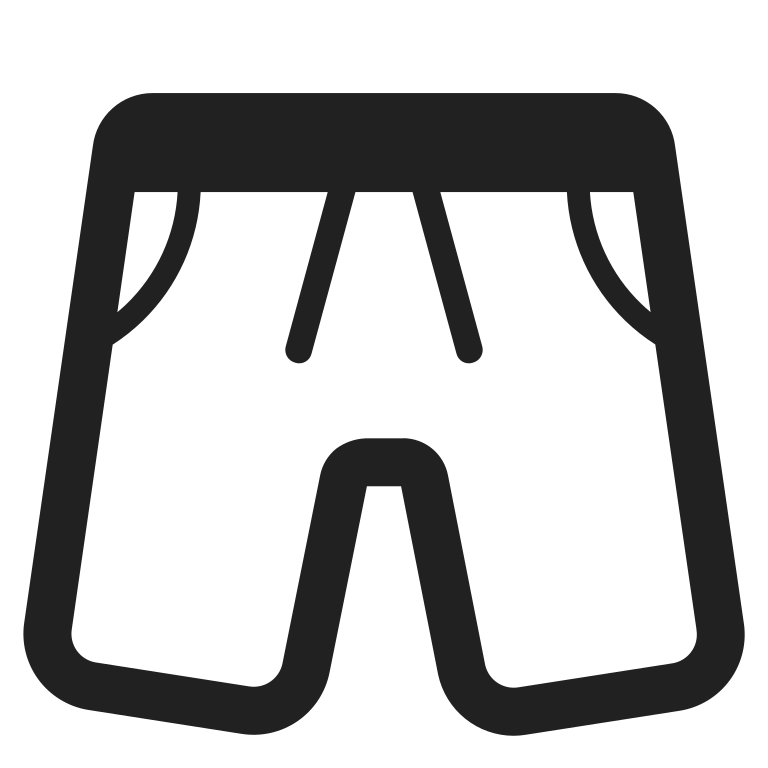
shorts high contrast